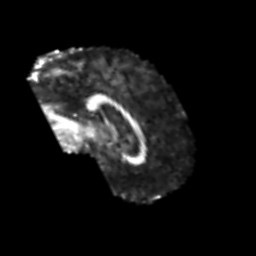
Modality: FA
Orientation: sagittal
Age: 52
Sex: male
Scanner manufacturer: siemens
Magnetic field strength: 3 T
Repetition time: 6.1 s
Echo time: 0.101 s